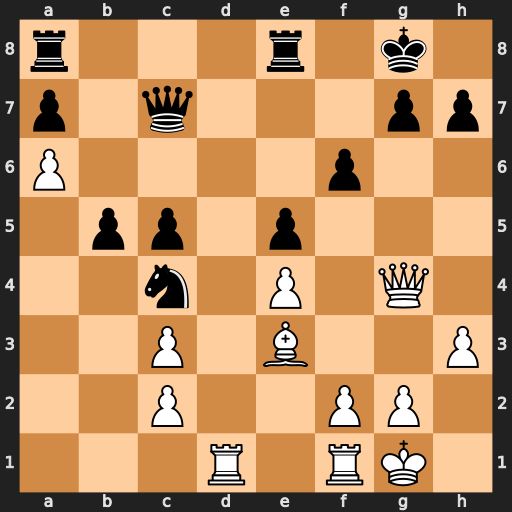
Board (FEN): r3r1k1/p1q3pp/P4p2/1pp1p3/2n1P1Q1/2P1B2P/2P2PP1/3R1RK1
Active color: w
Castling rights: -
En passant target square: -
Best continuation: Rd7 Qxd7 Qxd7